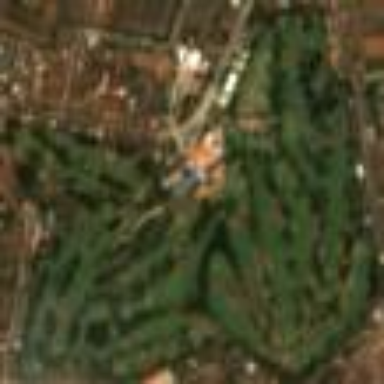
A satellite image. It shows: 18-hole golf course.